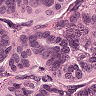
Metastatic tissue present: yes